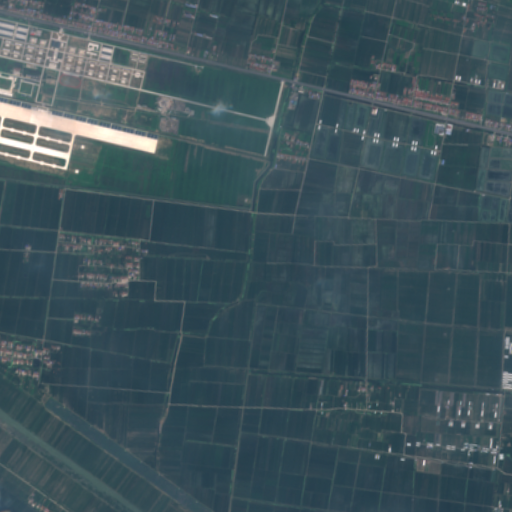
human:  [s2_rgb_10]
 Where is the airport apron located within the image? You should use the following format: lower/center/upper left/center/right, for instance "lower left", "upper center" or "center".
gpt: The airport apron is located in the upper left of the image.
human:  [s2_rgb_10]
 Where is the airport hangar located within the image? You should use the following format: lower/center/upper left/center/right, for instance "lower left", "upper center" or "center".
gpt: The airport hangar is located in the upper left of the image.
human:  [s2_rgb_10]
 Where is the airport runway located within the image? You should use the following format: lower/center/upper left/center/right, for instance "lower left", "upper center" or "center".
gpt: The airport runway is located in the upper left of the image.
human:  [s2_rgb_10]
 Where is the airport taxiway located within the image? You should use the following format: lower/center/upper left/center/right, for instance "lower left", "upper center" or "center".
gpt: The airport taxiway is located in the upper left of the image.
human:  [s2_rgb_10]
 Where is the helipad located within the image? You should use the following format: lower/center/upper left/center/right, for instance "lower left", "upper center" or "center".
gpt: The helipad is located in the upper left of the image.
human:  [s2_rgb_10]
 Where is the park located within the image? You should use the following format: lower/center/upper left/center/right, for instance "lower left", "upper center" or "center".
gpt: The park is located in the upper left of the image.
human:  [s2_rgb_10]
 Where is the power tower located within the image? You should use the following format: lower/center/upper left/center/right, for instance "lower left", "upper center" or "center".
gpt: The power tower is located in the right of the image.
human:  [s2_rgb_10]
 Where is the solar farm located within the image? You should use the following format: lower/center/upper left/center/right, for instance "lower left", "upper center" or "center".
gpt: The solar farm is located in the lower left of the image.
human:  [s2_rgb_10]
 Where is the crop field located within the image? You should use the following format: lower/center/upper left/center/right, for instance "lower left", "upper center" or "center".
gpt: There is no crop field in the image.